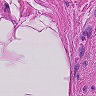
Metastatic tissue present: no